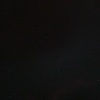
Label: space